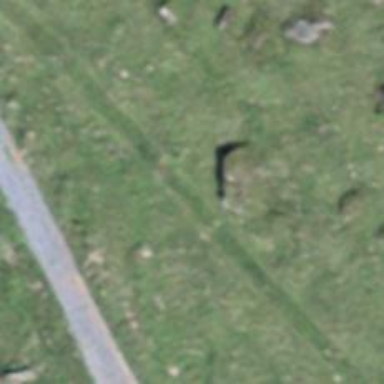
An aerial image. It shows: Grassy path.